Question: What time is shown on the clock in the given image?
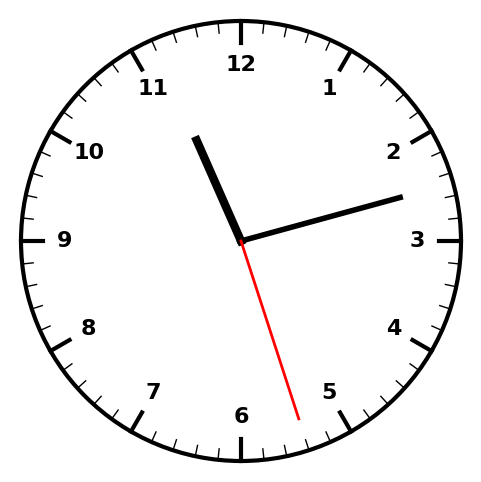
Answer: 11:12:27